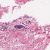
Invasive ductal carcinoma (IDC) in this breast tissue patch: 0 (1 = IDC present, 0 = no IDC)